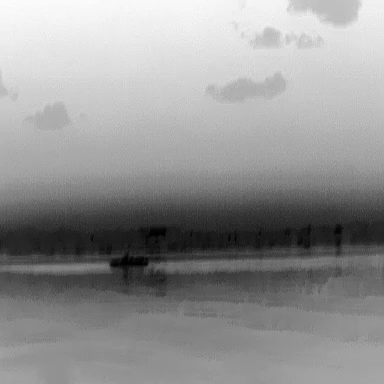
There is a warship in the infrared image.